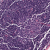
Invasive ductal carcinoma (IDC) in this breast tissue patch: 0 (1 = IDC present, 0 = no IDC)